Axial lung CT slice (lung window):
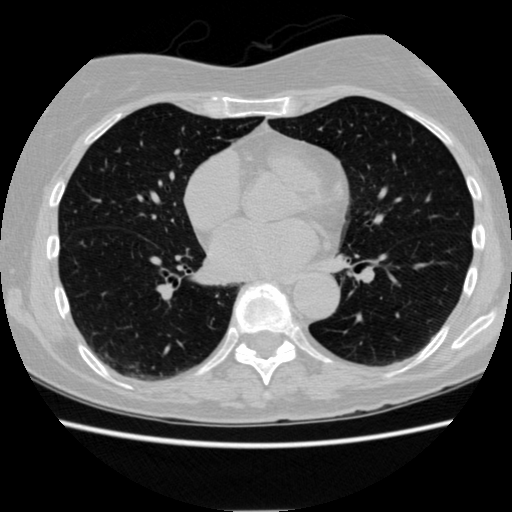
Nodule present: no